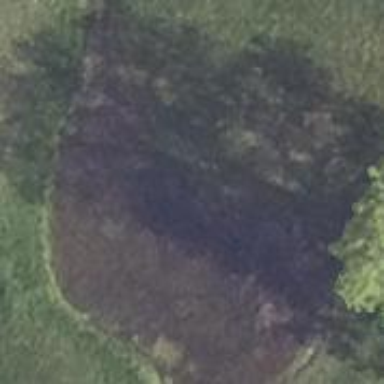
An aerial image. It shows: Pond surrounded by natural water.